Aerial crown-view tile of a tropical tree (Barro Colorado Island, Panama), acquired 20250217:
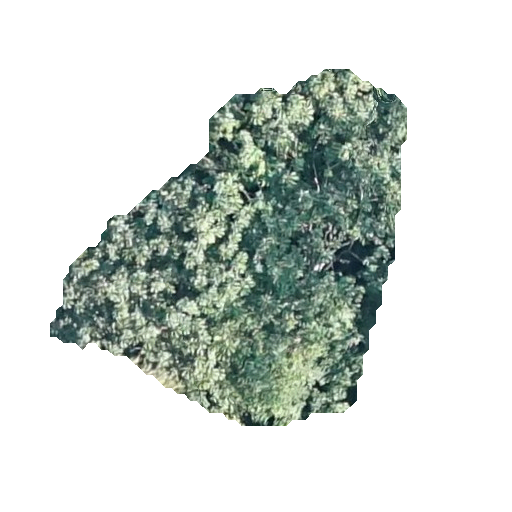
Species: Cecropia insignis
GBIF accepted scientific name: Cecropia insignis
Crown area: 119.731 m²